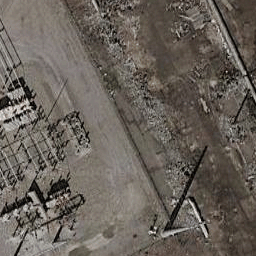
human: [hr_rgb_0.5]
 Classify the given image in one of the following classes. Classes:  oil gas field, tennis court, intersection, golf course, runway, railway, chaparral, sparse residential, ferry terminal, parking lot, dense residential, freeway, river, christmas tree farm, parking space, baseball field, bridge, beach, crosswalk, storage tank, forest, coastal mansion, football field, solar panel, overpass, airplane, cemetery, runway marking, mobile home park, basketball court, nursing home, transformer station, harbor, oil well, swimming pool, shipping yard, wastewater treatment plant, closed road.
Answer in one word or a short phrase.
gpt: transformer station